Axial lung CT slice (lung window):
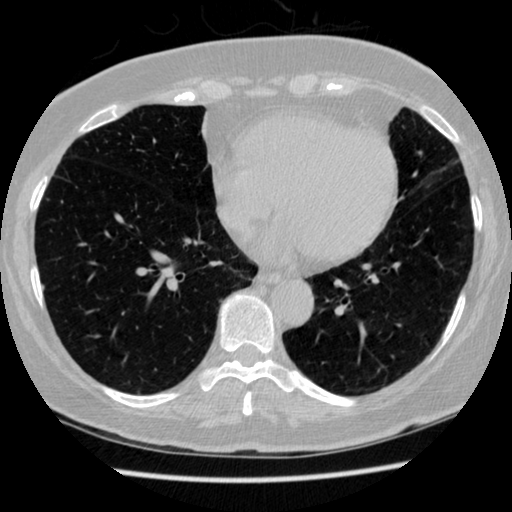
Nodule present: no